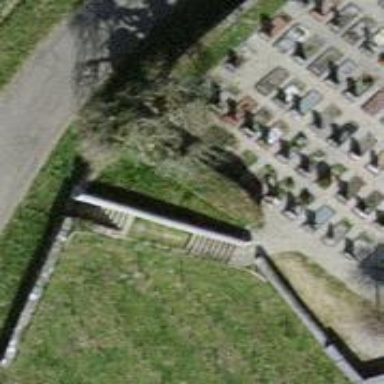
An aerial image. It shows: Concrete steps.